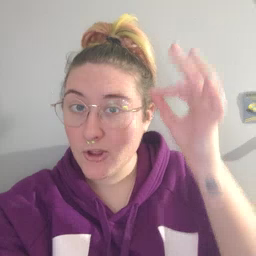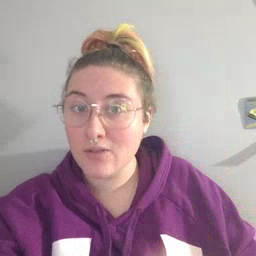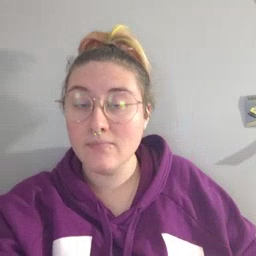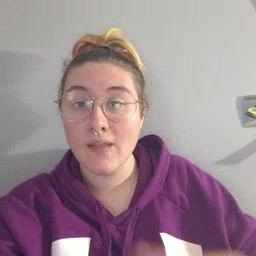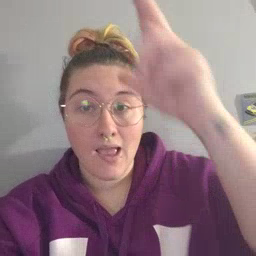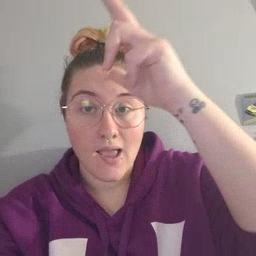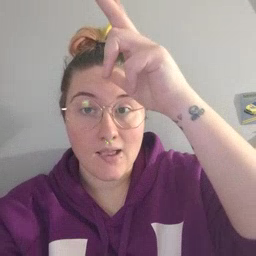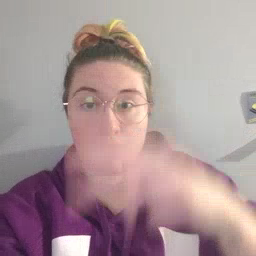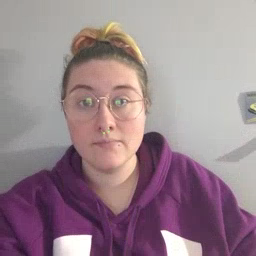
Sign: hen